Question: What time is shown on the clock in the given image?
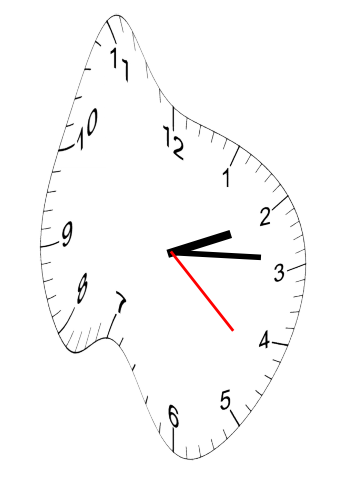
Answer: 02:14:22